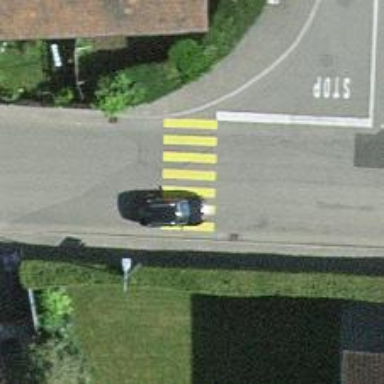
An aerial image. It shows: Uncontrolled crossing on the road.